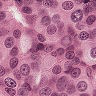
Metastatic tissue present: yes